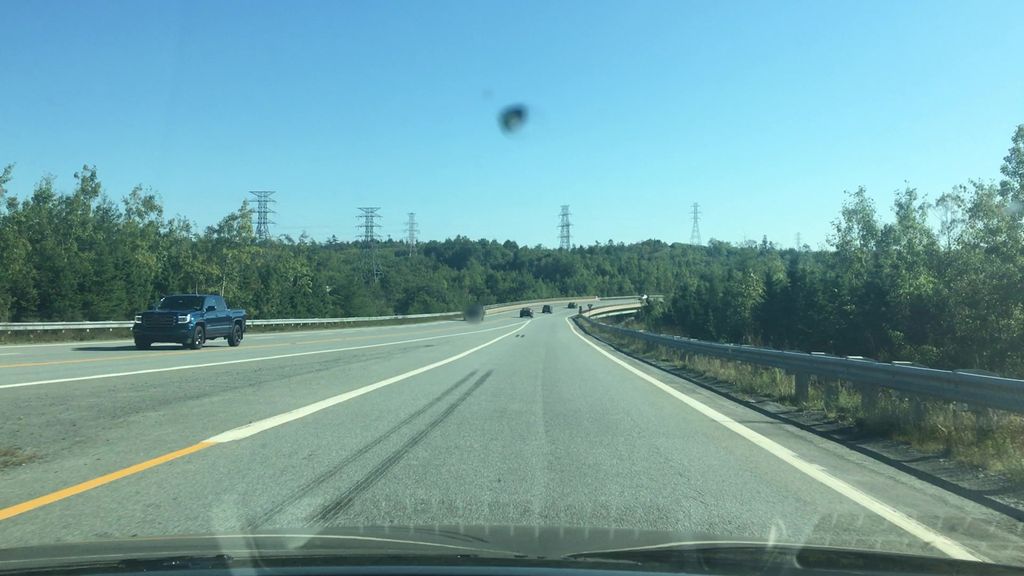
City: halifax